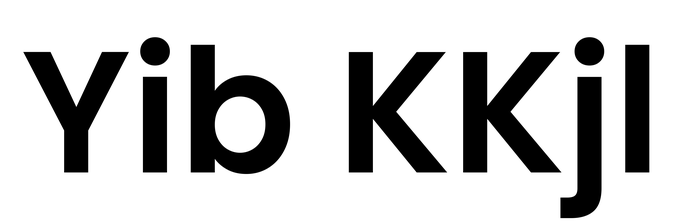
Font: Poppins-SemiBold